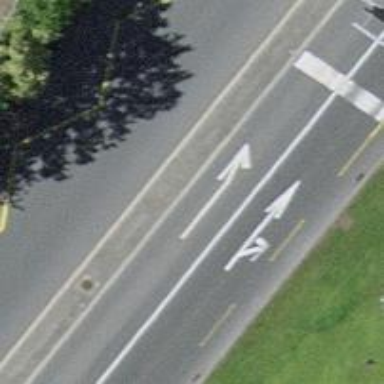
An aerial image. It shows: Primary highway with asphalt surface. There is soft lane for cycling on the left side.